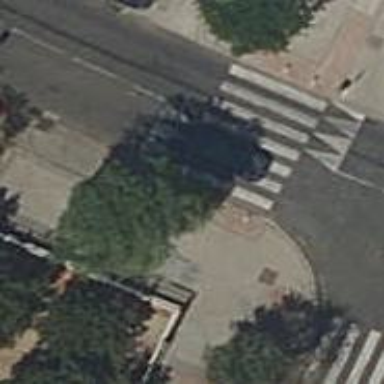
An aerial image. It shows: Uncontrolled crossing with table for traffic calming.